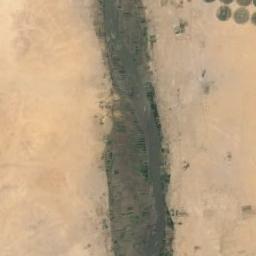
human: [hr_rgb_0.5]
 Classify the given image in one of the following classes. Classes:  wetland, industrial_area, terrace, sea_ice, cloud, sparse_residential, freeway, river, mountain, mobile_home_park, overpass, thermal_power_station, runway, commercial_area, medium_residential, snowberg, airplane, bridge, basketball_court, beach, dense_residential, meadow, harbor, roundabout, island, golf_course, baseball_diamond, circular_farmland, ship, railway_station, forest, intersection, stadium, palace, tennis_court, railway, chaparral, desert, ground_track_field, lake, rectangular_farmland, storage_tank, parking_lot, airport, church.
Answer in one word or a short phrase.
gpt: river